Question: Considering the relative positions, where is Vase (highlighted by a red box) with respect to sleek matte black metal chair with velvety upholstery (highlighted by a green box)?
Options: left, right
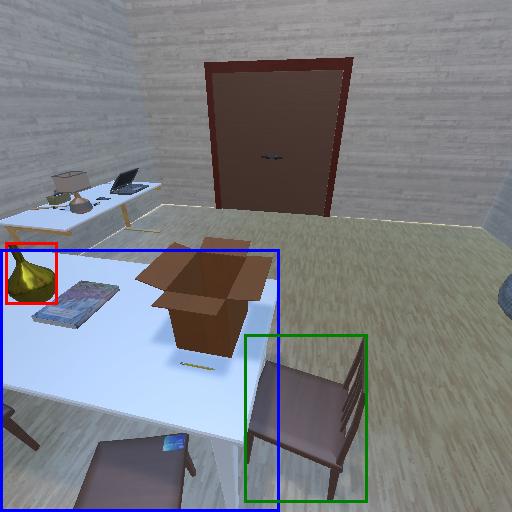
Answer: left